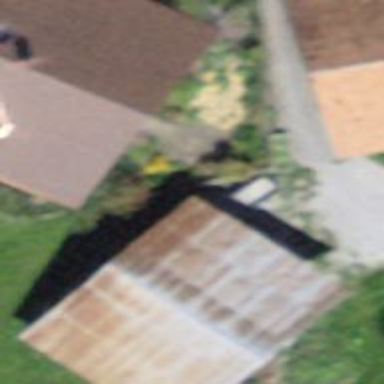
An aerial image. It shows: Barn.